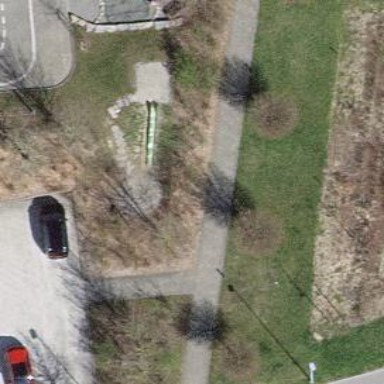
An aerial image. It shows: Playground area for leisure land.